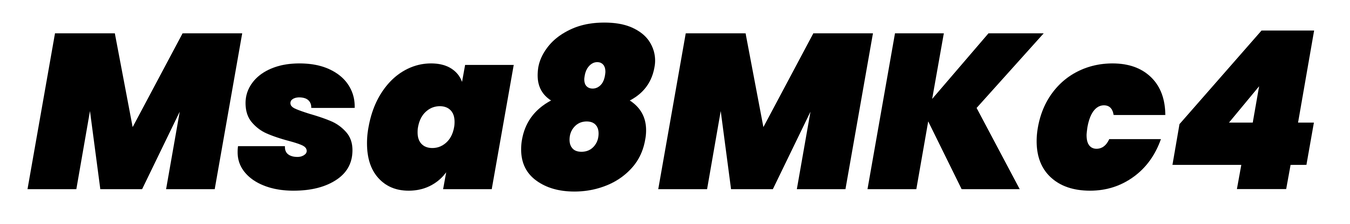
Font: Poppins-BlackItalic